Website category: phone
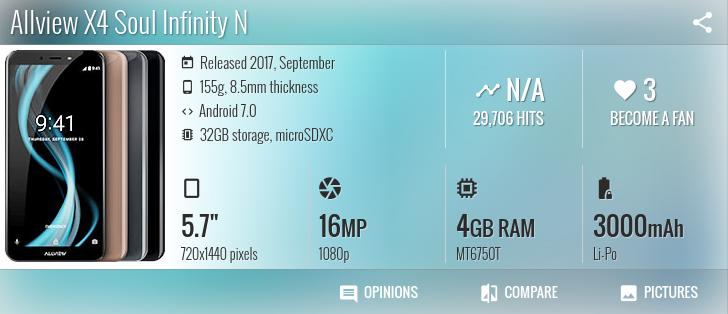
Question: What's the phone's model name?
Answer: Allview X4 Soul Infinity N

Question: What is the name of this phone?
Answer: Allview X4 Soul Infinity N

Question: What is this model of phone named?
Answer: Allview X4 Soul Infinity N

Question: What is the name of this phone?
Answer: Allview X4 Soul Infinity N

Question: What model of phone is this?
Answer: Allview X4 Soul Infinity N

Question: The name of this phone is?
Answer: Allview X4 Soul Infinity N

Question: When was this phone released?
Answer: Released 2017, September

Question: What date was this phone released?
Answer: Released 2017, September

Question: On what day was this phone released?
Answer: Released 2017, September

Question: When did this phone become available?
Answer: Released 2017, September

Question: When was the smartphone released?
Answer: Released 2017, September

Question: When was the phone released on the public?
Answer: Released 2017, September

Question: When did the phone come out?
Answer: Released 2017, September

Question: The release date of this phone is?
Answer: Released 2017, September

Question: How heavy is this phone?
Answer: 155g

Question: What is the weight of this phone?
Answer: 155g

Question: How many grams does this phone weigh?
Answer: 155g

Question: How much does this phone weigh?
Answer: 155g

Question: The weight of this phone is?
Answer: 155g

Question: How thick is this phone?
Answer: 8.5mm thickness

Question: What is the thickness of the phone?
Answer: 8.5mm thickness

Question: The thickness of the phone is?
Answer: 8.5mm thickness

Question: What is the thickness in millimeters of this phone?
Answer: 8.5mm thickness

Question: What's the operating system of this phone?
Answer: Android 7.0

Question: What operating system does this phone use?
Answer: Android 7.0

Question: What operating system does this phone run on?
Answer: Android 7.0

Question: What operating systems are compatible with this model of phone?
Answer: Android 7.0

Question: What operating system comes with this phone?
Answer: Android 7.0

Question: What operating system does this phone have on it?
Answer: Android 7.0

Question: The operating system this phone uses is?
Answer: Android 7.0

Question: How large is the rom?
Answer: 32GB storage

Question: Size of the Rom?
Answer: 32GB storage

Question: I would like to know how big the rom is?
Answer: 32GB storage

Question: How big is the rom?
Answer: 32GB storage

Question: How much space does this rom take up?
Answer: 32GB storage

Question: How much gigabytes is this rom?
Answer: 32GB storage

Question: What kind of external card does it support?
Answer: microSDXC

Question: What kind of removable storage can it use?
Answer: microSDXC

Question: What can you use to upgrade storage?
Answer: microSDXC

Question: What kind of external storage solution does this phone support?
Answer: microSDXC

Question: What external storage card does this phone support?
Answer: microSDXC

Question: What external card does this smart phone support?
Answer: microSDXC

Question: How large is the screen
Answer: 5.7"

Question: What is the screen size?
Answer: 5.7"

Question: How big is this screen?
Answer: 5.7"

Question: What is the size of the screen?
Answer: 5.7"

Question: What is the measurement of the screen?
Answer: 5.7"

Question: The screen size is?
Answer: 5.7"

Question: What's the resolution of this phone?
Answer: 720x1440 pixels

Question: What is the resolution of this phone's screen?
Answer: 720x1440 pixels

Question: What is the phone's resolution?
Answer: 720x1440 pixels

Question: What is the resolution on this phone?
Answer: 720x1440 pixels

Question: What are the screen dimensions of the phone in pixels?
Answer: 720x1440 pixels

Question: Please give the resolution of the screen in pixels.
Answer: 720x1440 pixels

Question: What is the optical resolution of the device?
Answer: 720x1440 pixels

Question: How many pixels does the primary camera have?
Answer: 16 MP

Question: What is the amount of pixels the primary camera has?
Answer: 16 MP

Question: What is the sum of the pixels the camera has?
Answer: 16 MP

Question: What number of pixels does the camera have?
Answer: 16 MP

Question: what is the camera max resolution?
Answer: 16 MP

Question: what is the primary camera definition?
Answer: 16 MP

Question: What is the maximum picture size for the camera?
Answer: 16 MP

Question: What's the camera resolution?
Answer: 1080p

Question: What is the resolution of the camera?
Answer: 1080p